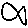
Label: fish